Question: I have a data set like this:
'''
cars trucks suvs
1 2 4
3 5 4
6 4 6
4 5 6
9 12 16
'''
I'm trying to draw a bar chart for this data. Currently, I can do it with 'barplot':
'''
barplot(as.matrix(autos_data), main="Autos",
ylab= "Total",beside=TRUE, col=rainbow(5))
'''
Generating this graph:

So my questions are:
Can I use ggplot2 to draw such a graph? Specifically - how do I use faceting or other options to split the graph by days of the week?
If yes, how do I accomplish that?
Additionally, how do I use facet to produce a different layout?
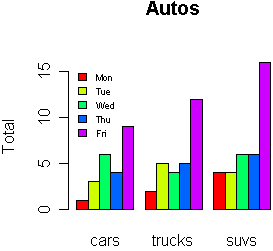
Answer: This has been asked many times before. The answer is that you have to use 'stat="identity"' in 'geom_bar' to tell ggplot not to summarise your data.
'''
dat <- read.table(text="
cars trucks suvs
1 2 4
3 5 4
6 4 6
4 5 6
9 12 16", header=TRUE, as.is=TRUE)
dat$day <- factor(c("Mo", "Tu", "We", "Th", "Fr"),
levels=c("Mo", "Tu", "We", "Th", "Fr"))
library(reshape2)
library(ggplot2)
mdat <- melt(dat, id.vars="day")
head(mdat)
ggplot(mdat, aes(variable, value, fill=day)) +
geom_bar(stat="identity", position="dodge")
'''